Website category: auto
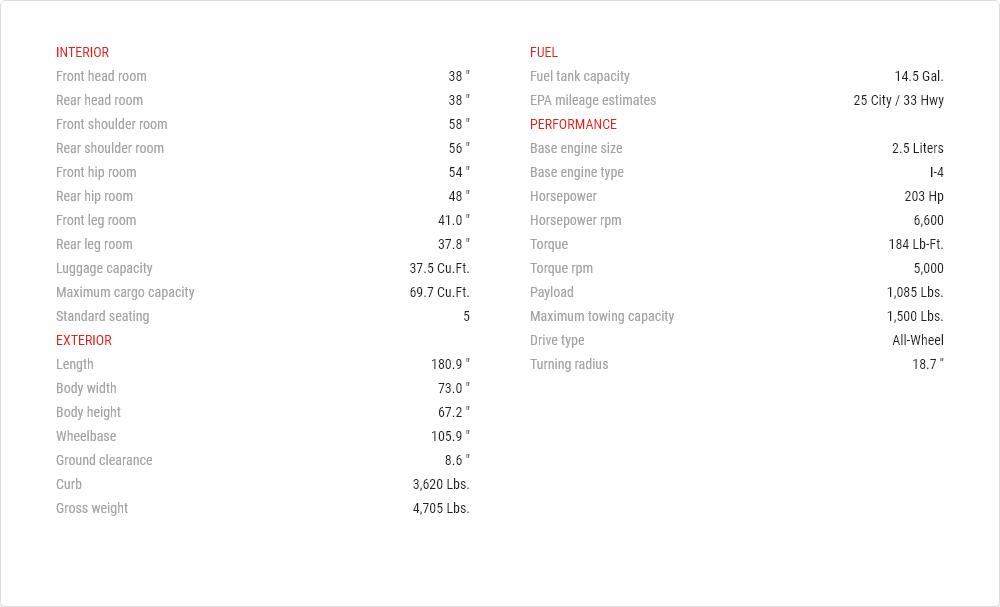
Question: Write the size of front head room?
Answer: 38 "

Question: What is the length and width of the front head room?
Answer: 38 "

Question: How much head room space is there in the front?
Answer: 38 "

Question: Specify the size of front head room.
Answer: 38 "

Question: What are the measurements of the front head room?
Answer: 38 "

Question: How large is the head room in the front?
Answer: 38 "

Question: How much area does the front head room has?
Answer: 38 "

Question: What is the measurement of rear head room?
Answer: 38 "

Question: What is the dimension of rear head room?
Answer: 38 "

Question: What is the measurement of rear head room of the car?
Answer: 38 "

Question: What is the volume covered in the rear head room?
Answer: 38 "

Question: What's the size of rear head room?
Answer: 38 "

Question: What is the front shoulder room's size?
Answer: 58 "

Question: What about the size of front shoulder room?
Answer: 58 "

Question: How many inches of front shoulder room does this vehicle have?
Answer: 58 "

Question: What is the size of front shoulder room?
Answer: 58 "

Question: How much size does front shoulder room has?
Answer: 58 "

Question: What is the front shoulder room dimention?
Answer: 58 "

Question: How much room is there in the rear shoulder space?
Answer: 56 "

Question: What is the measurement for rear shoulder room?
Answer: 56 "

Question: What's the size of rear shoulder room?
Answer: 56 "

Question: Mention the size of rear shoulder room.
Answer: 56 "

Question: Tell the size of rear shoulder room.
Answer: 56 "

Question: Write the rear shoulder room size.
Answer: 56 "

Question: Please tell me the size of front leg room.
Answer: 41.0 "

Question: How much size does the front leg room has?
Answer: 41.0 "

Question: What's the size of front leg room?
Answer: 41.0 "

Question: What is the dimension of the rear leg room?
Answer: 37.8 "

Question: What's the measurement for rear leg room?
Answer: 37.8 "

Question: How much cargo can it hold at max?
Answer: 37.5 cu.ft.

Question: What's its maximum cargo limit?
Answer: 37.5 cu.ft.

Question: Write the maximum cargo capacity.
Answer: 37.5 cu.ft.

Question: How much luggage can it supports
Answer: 37.5 cu.ft.

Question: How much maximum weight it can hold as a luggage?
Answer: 37.5 cu.ft.

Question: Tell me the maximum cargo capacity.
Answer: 37.5 cu.ft.

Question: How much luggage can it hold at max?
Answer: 37.5 cu.ft.

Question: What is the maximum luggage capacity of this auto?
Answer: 37.5 cu.ft.

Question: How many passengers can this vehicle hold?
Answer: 5

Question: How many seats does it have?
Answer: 5

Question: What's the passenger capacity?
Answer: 5

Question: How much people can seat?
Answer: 5

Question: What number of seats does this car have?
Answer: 5

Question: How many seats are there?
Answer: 5

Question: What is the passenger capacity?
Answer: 5

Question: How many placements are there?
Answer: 5

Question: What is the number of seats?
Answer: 5

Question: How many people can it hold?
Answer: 5

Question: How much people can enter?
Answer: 5

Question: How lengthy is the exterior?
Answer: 180.9 "

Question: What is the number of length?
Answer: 180.9 "

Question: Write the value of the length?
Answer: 180.9 "

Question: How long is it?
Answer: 180.9 "

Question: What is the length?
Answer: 180.9 "

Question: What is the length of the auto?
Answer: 180.9 "

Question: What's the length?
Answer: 180.9 "

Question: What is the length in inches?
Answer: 180.9 "

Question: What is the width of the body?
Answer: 73.0 "

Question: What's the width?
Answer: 73.0 "

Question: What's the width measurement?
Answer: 73.0 "

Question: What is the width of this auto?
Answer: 73.0 "

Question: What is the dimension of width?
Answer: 73.0 "

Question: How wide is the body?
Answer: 73.0 "

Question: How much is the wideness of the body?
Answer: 73.0 "

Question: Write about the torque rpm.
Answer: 5,000